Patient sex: M
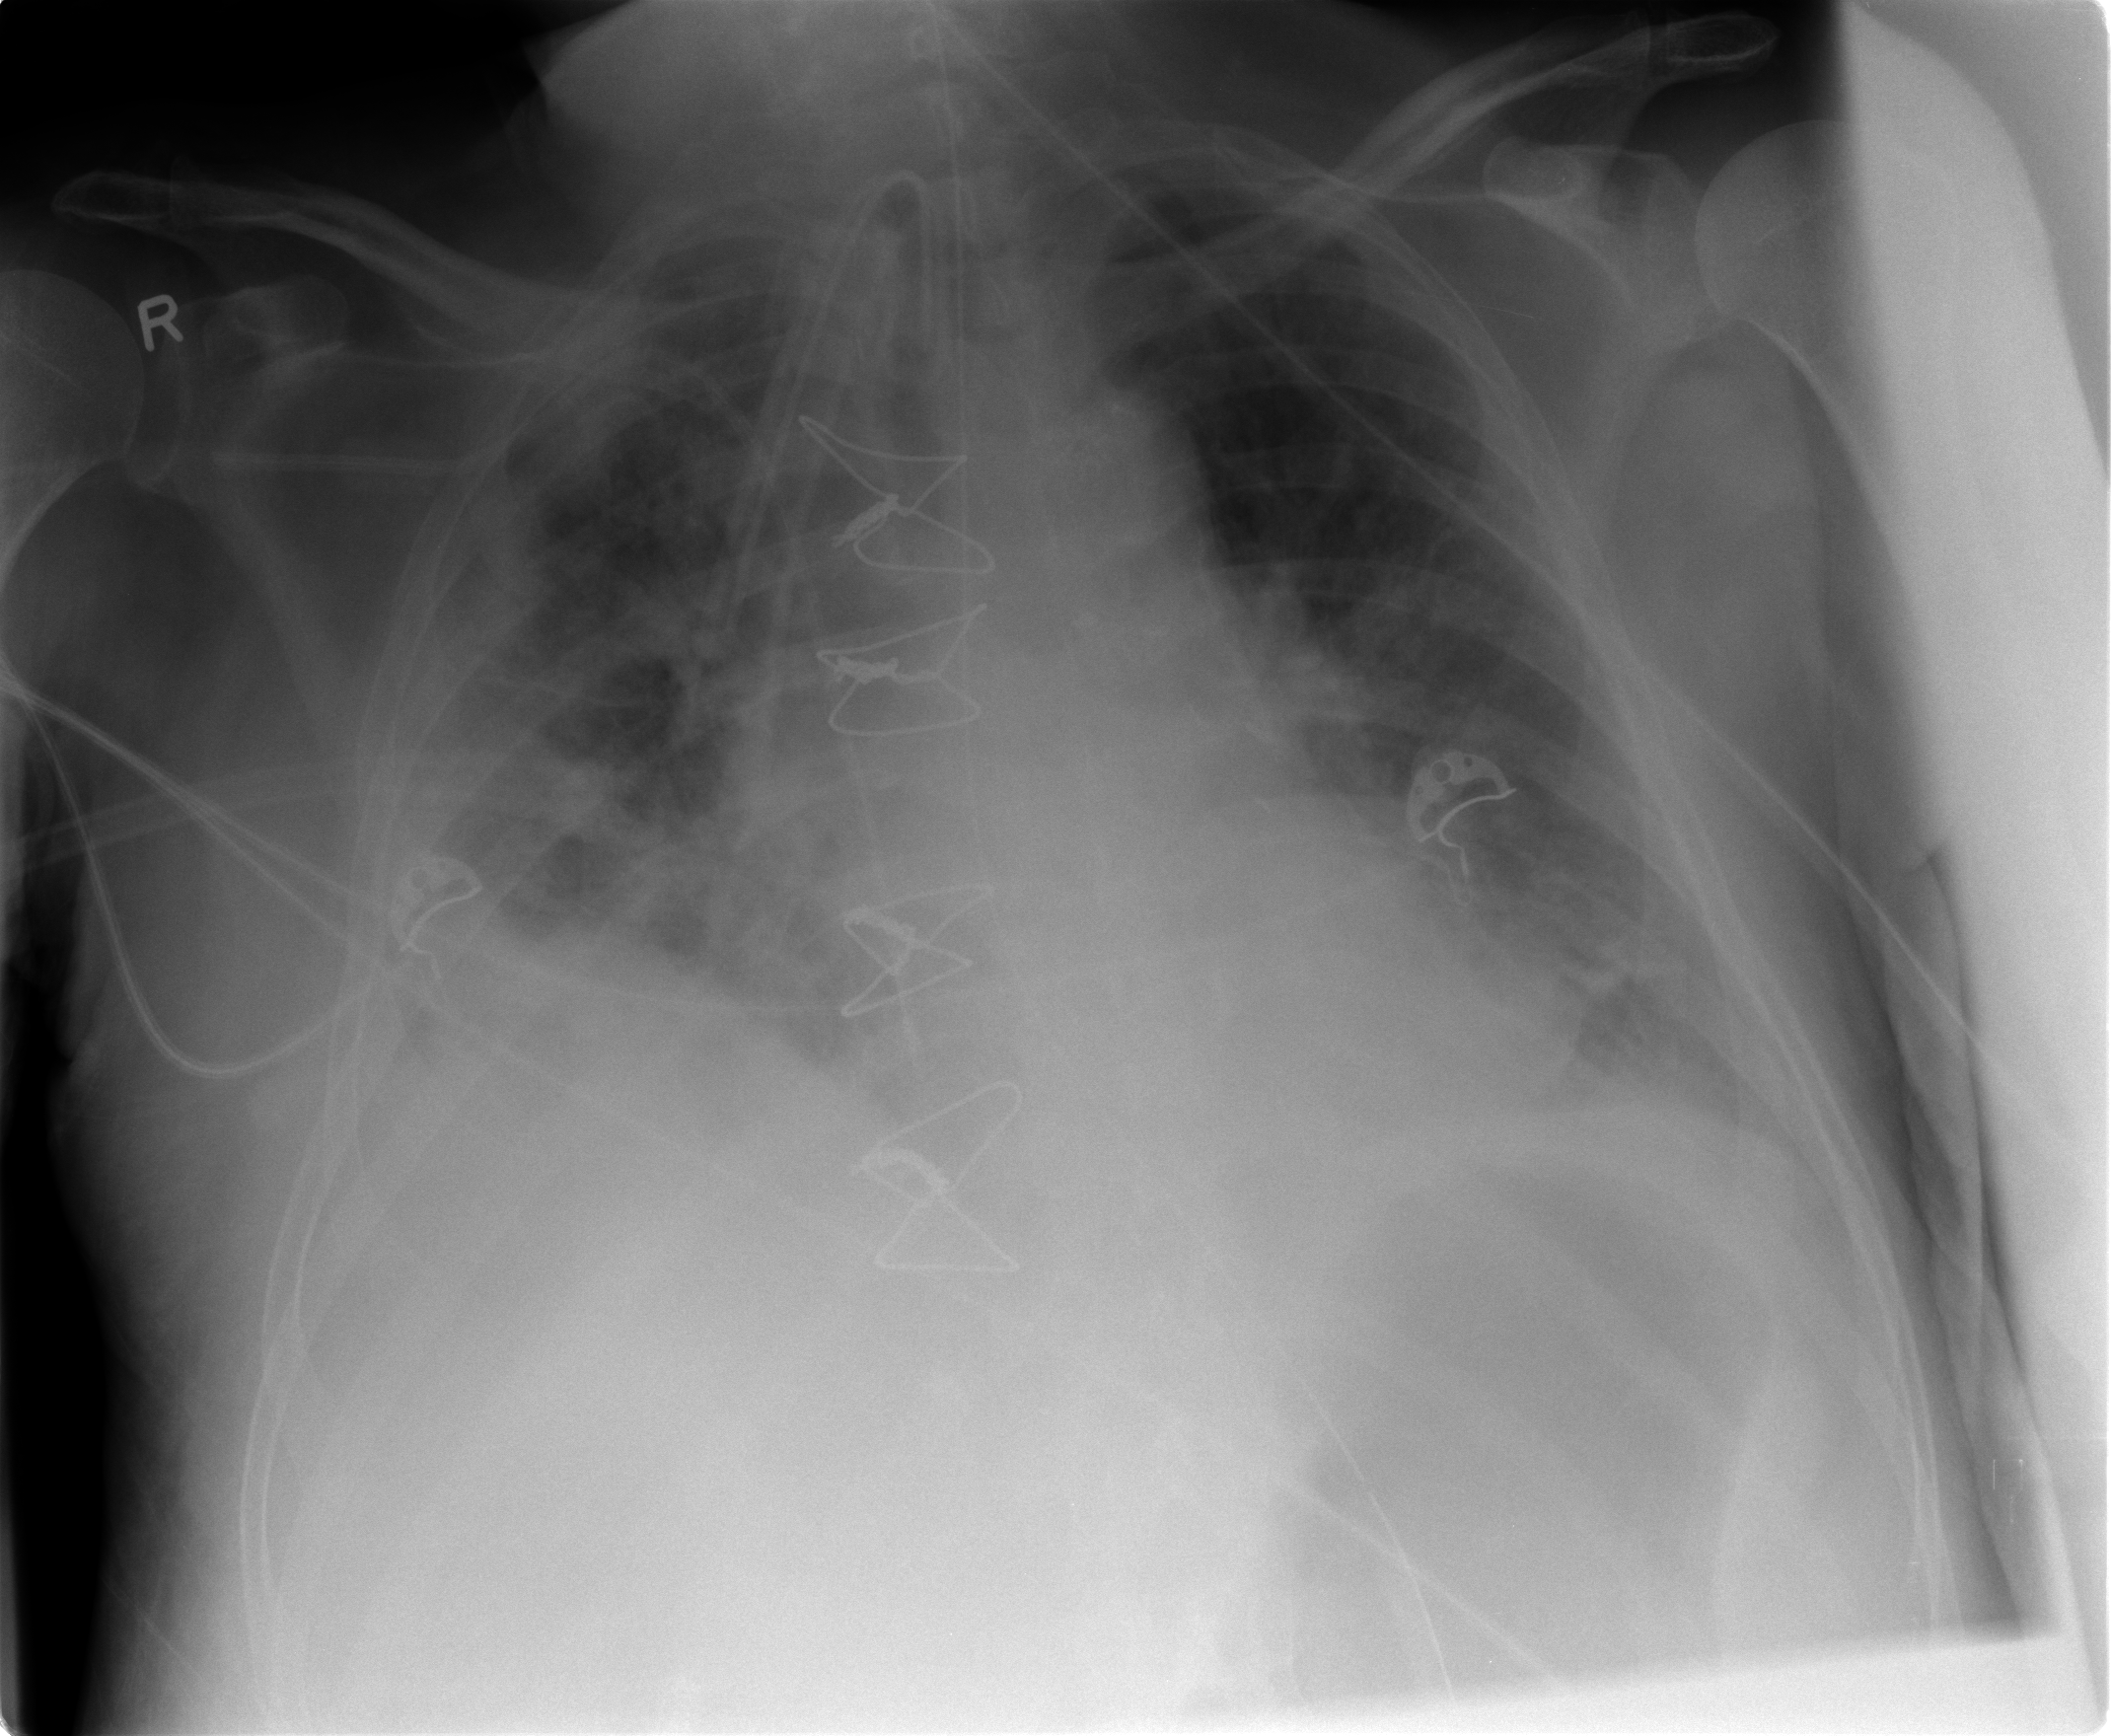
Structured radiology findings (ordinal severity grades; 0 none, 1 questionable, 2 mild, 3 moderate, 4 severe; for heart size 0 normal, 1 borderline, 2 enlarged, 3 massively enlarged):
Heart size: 2
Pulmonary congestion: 2
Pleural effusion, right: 3
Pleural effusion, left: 2
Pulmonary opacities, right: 3
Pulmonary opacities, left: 0
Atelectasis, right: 3
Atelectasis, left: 2